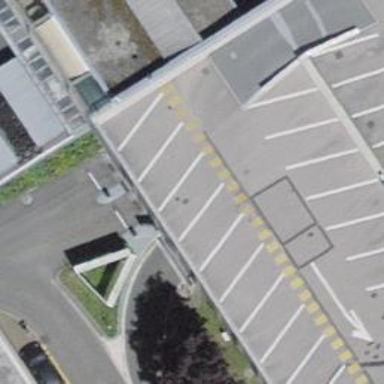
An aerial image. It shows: Parking entrance.